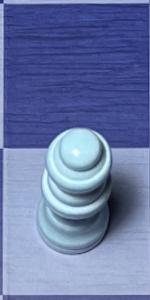
Label: Queen_White